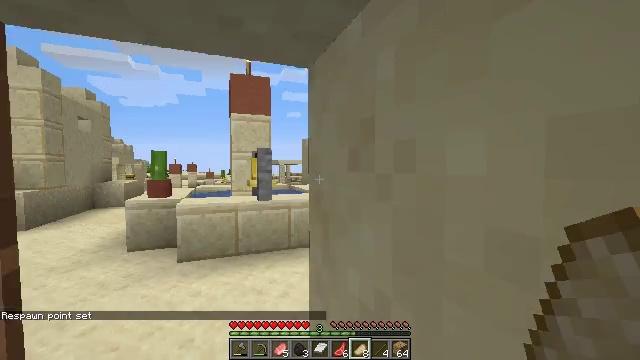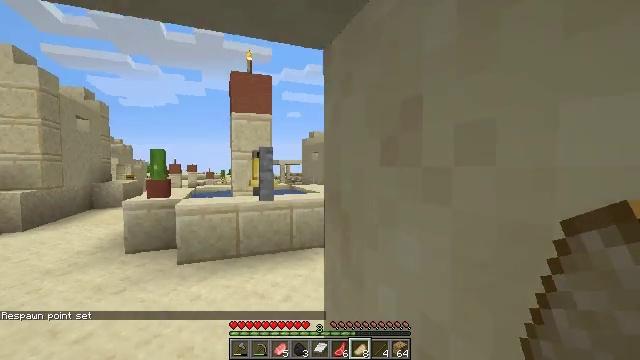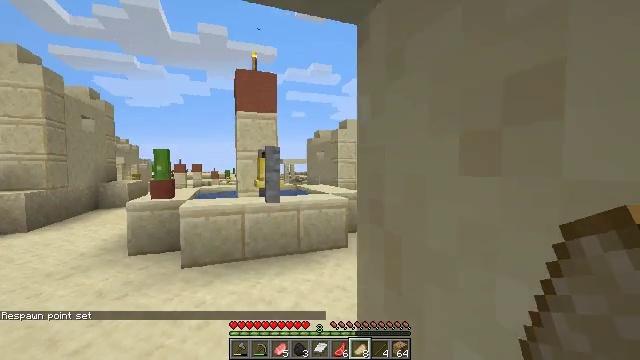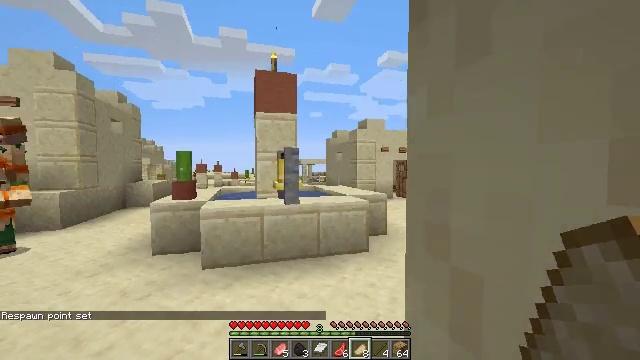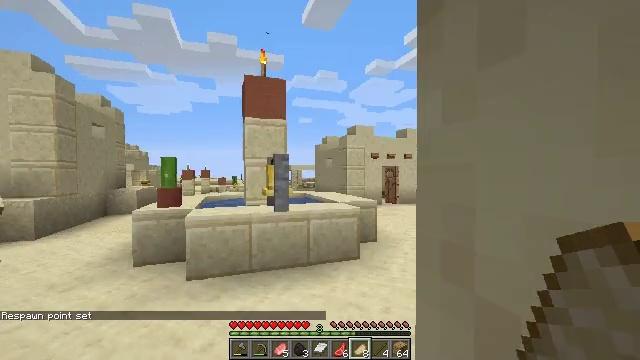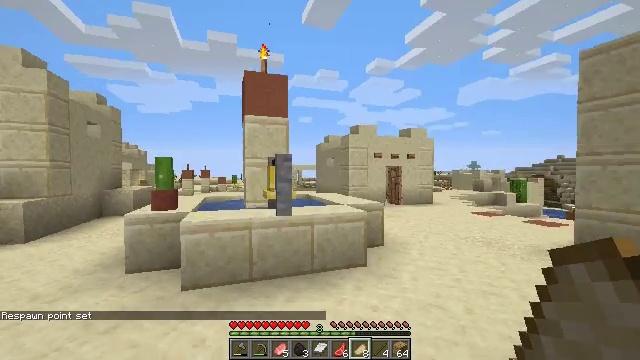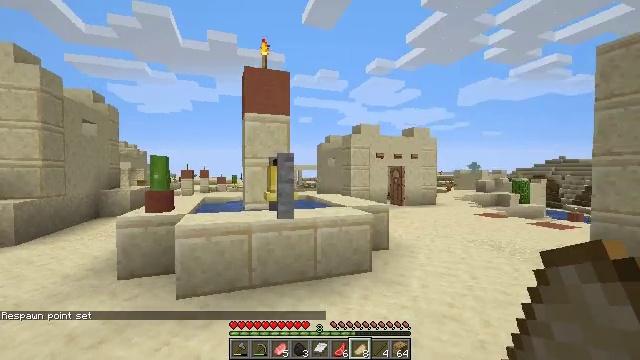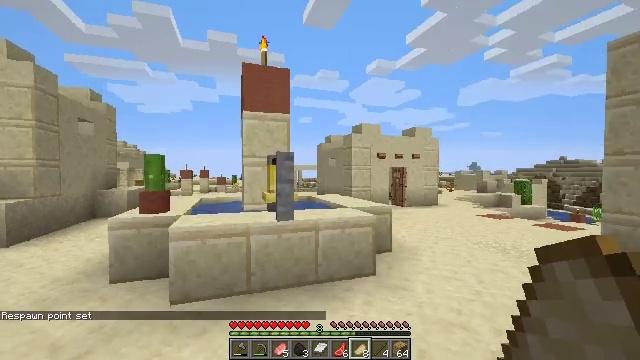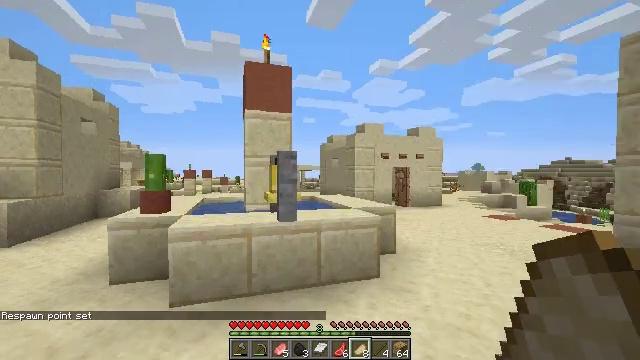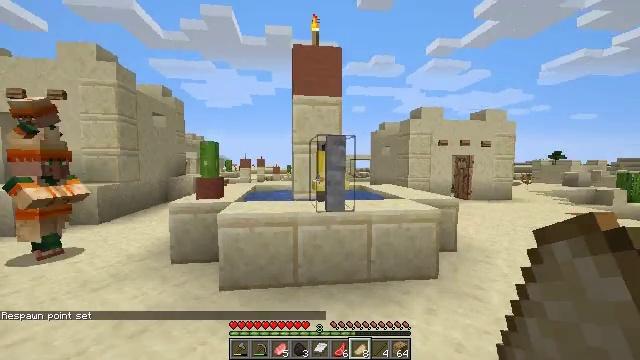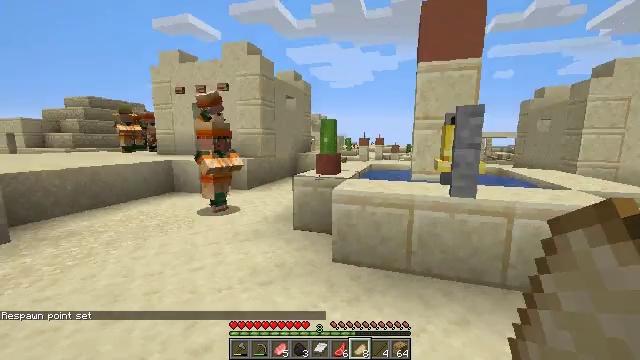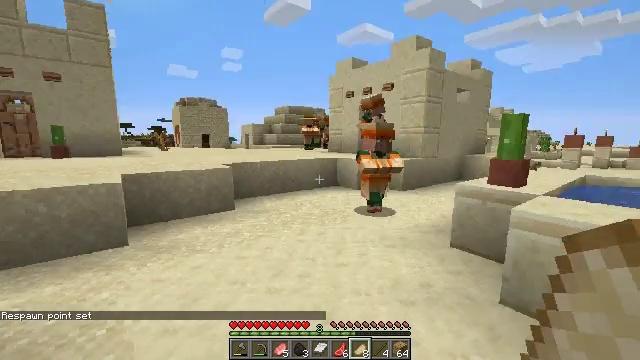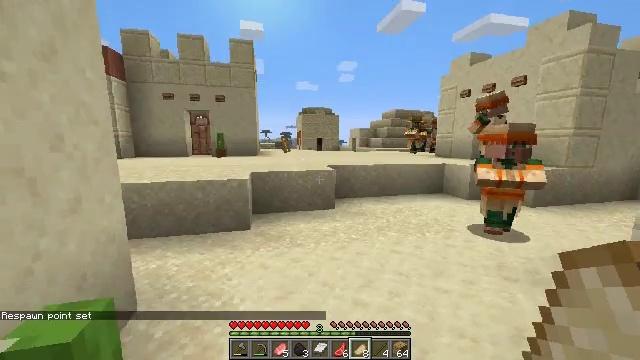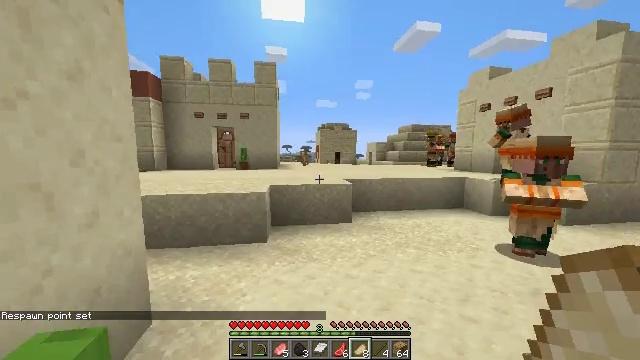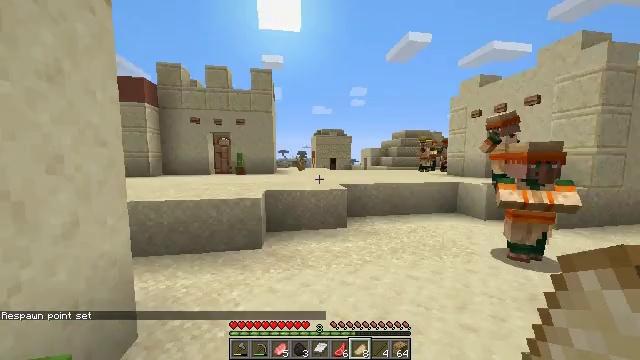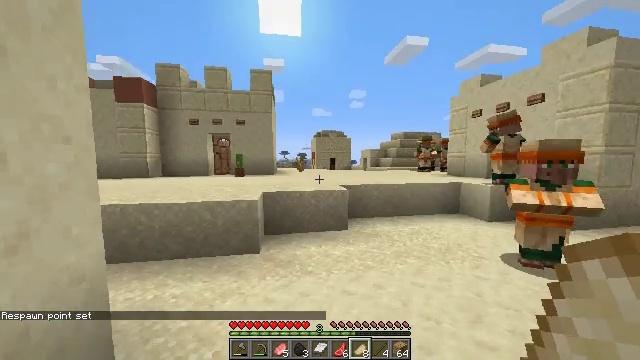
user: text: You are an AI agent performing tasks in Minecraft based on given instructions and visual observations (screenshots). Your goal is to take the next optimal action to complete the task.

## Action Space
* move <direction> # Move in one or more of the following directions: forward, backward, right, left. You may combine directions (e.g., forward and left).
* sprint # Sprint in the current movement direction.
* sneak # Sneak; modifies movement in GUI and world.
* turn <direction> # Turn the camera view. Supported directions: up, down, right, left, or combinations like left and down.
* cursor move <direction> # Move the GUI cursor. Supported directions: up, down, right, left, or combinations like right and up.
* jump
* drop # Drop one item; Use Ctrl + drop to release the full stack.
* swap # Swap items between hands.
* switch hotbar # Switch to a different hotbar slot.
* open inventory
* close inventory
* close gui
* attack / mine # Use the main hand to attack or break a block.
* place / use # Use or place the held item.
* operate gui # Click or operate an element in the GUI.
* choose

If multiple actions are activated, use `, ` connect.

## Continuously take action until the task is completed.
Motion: motion action
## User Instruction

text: Attack the hay block to get hay.
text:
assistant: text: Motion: move forward
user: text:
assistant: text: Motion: move forward
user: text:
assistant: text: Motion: move forward, turn left
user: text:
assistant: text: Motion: move forward, turn right and up
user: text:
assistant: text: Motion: move forward
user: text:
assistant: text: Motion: move forward
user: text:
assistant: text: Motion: move forward
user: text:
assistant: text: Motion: move forward
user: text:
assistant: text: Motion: move forward, turn left and down
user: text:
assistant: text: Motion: move forward, turn left and down
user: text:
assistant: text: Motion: move forward, sprint, turn left
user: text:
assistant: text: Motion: move forward, sprint, turn left
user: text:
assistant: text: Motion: move forward, sprint, turn left and up
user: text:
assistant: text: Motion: move forward, sprint, turn right and up
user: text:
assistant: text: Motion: move forward, sprint
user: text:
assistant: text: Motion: move forward, sprint
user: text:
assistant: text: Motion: move forward, sprint
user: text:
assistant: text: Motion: move forward, sprint
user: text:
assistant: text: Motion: move forward, sprint, turn left
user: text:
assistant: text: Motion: move forward and move right, sprint, turn left and down
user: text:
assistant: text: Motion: move forward and move right, sprint, turn left and down
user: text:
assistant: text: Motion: move forward and move right, sprint, turn left
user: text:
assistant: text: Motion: move forward, sprint, turn left
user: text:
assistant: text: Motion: move forward, sprint, turn left
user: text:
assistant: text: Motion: move forward, sprint, turn left
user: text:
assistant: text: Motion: move forward, sprint, jump
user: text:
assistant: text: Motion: move forward, sprint, jump
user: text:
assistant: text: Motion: move forward, sprint, jump
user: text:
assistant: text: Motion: move forward, sprint, jump
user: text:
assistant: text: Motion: move forward, sprint, jump